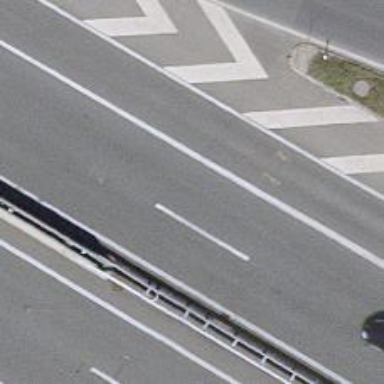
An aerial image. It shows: View of motorway.